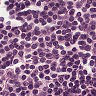
Metastatic tissue present: no